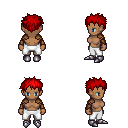
a pixel art fantasy rpg character, female body template, human, dark skin, leather shoulder armor, white pants, red bedhead hairstyle, cloth bracers, metal boots, four views (front, back, left, right), 2x2 character sprite sheet, small pixel art, hard edges, no anti-aliasing